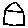
Label: house